Interaction volume radius: 10 \u00c5
Interaction volume height: 15 \u00c5
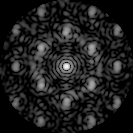
Disorder parameter: 0.5879